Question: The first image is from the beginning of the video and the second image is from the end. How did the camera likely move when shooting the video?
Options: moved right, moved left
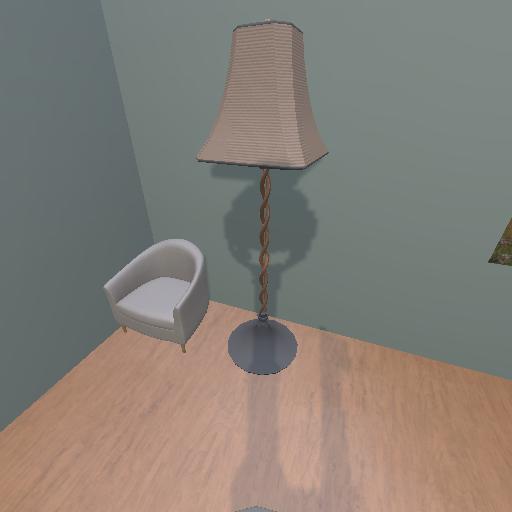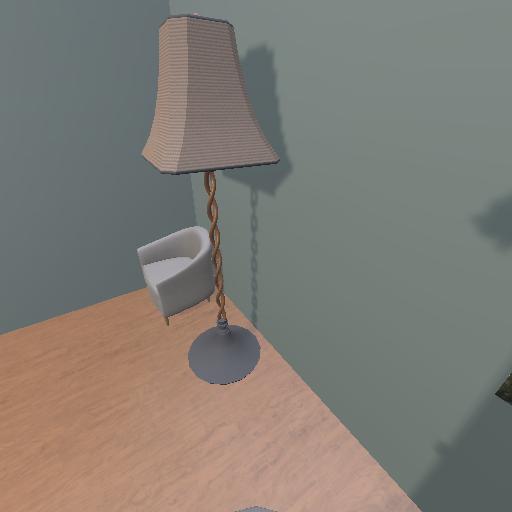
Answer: moved right